Interaction volume radius: 5 \u00c5
Interaction volume height: 30 \u00c5
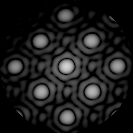
Disorder parameter: 0.04278